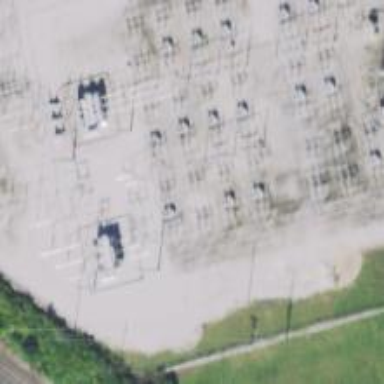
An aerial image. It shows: Switch for power supply.